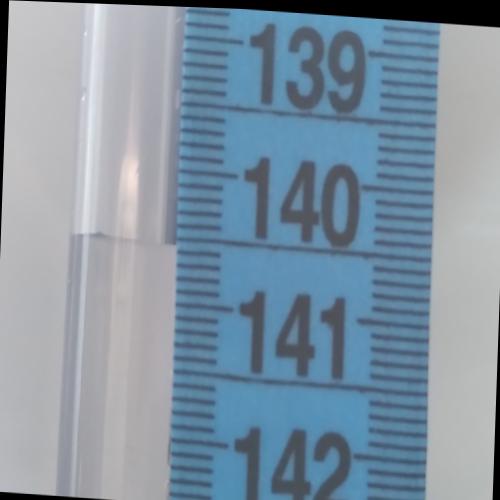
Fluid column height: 140.6 cm